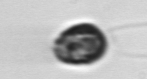
Label: flagellate